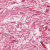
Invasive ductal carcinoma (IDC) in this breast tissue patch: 0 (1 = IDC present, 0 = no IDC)